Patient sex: F
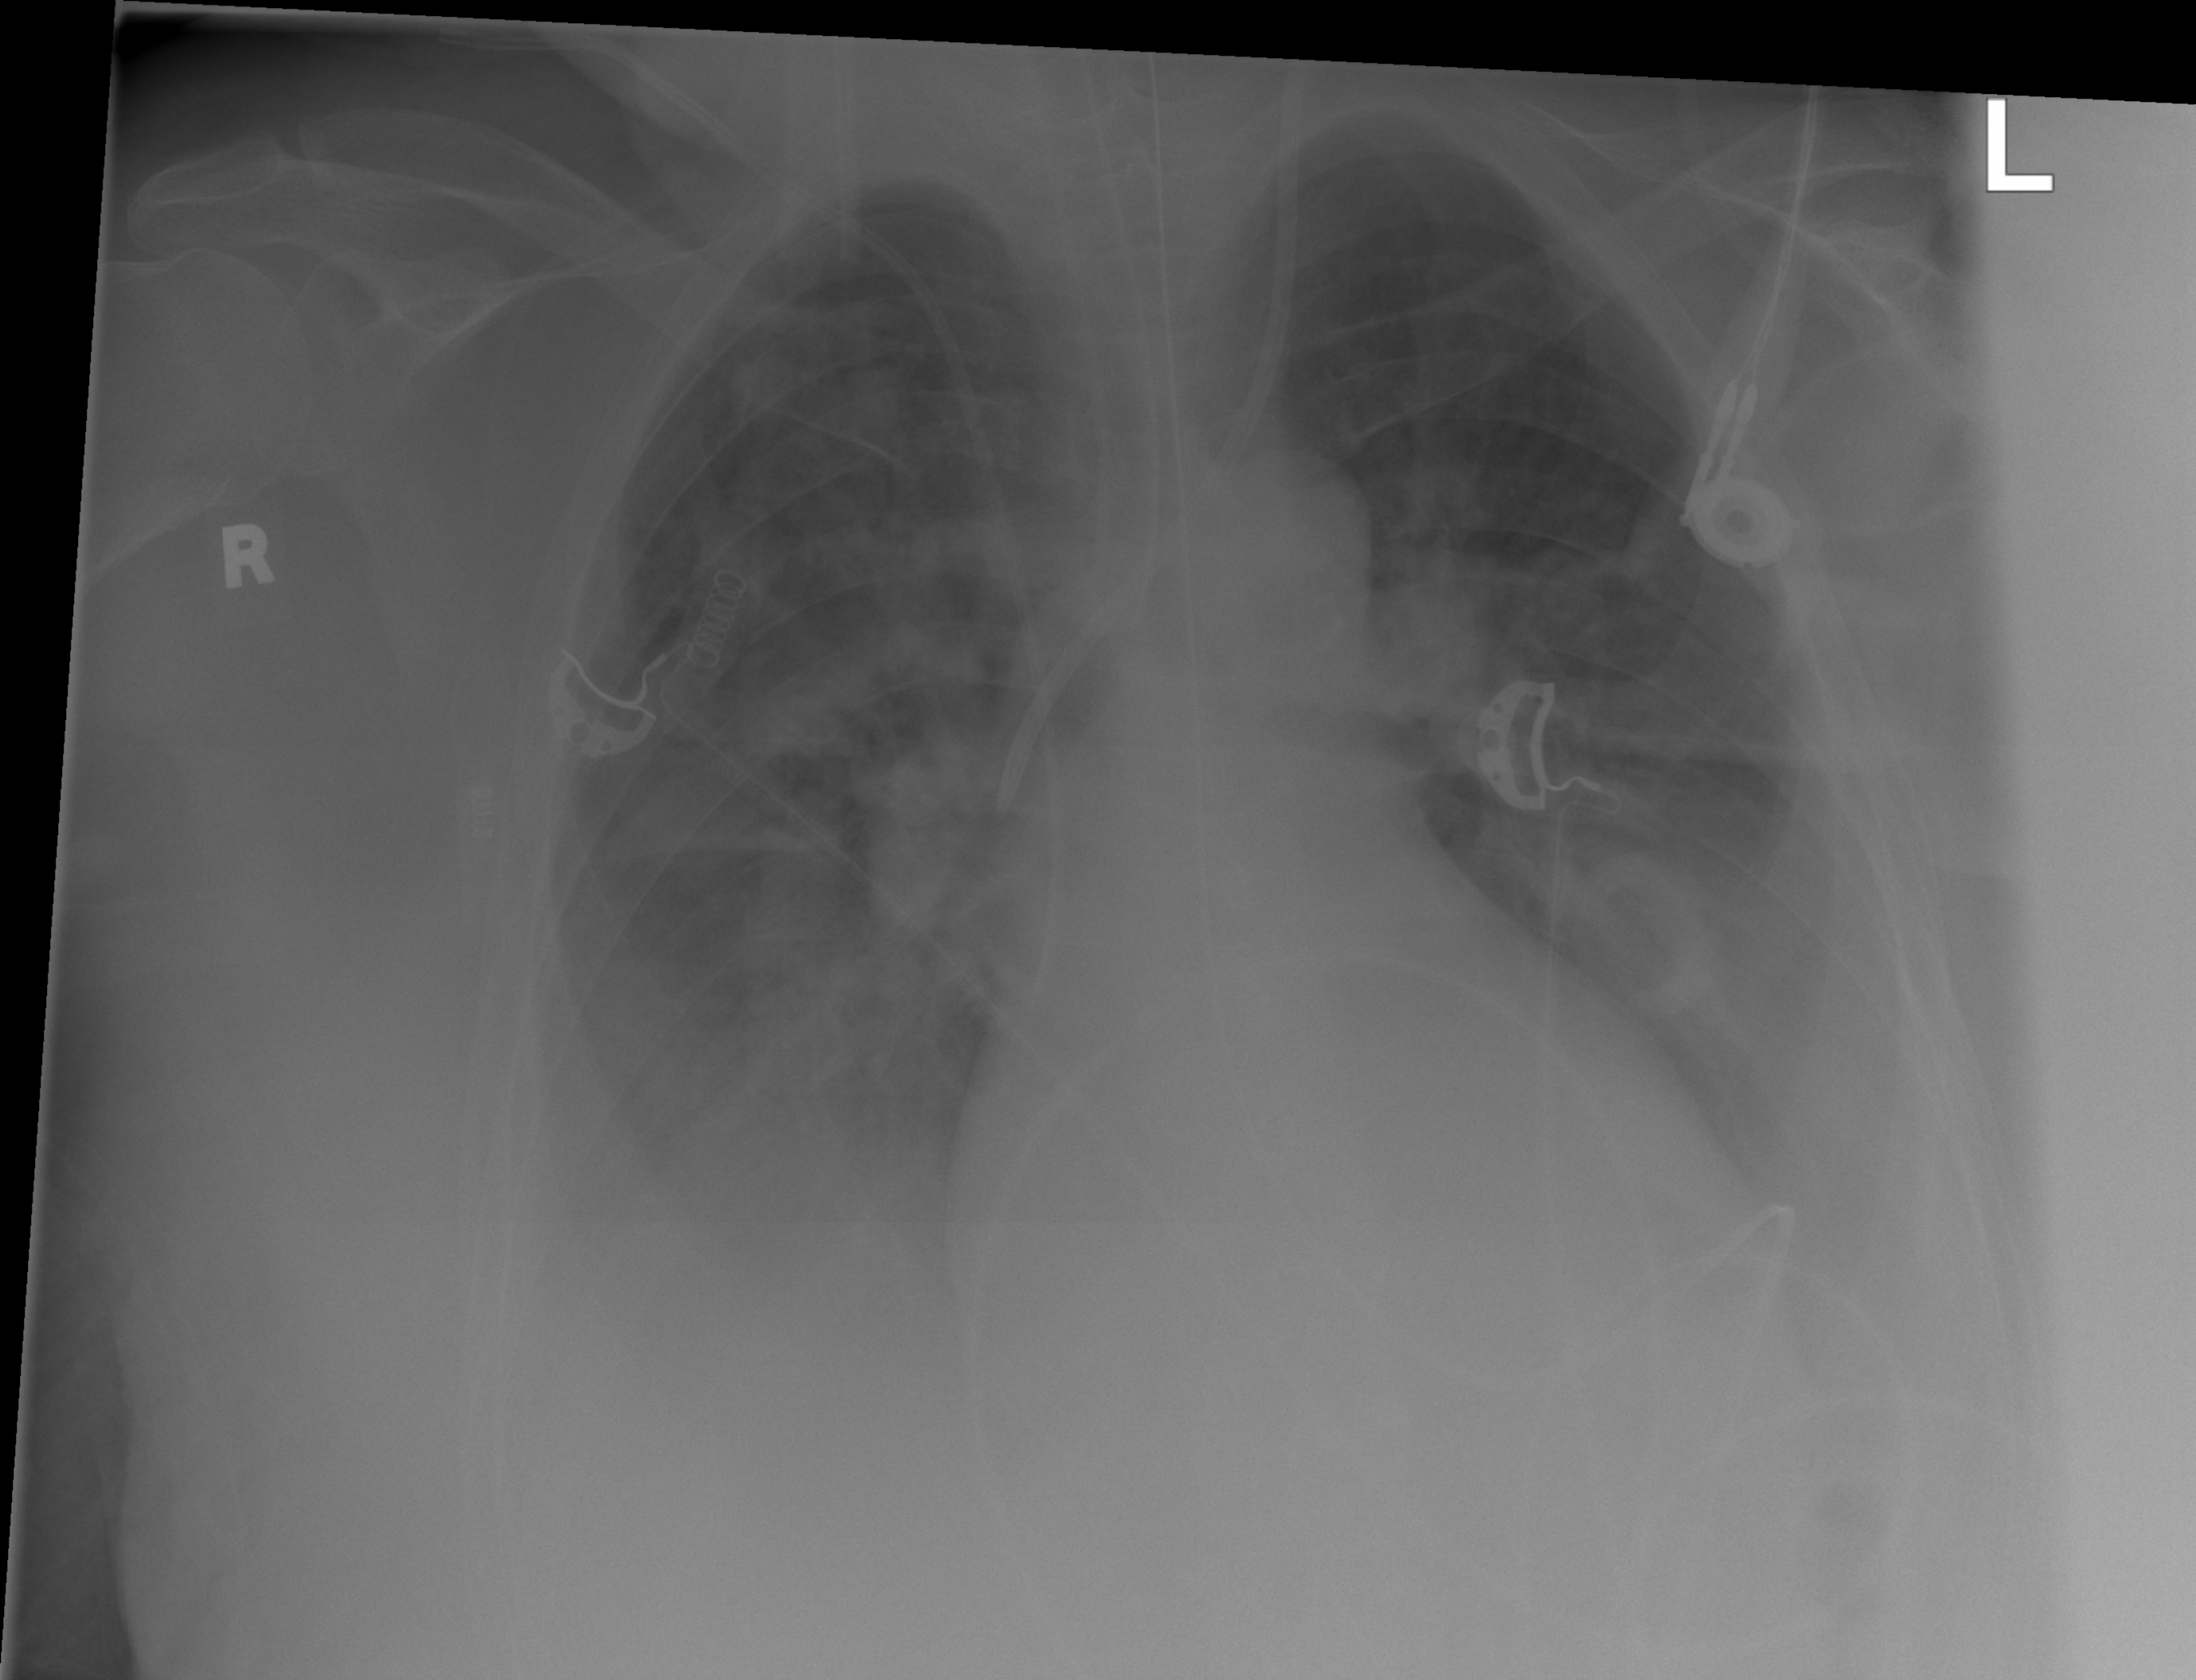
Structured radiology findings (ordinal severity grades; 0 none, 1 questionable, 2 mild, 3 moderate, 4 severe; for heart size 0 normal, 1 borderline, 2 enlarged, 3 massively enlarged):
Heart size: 2
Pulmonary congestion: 0
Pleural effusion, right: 2
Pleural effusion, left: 2
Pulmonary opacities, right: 0
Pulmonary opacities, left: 0
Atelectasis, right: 0
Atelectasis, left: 0